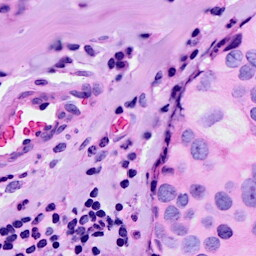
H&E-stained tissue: Breast